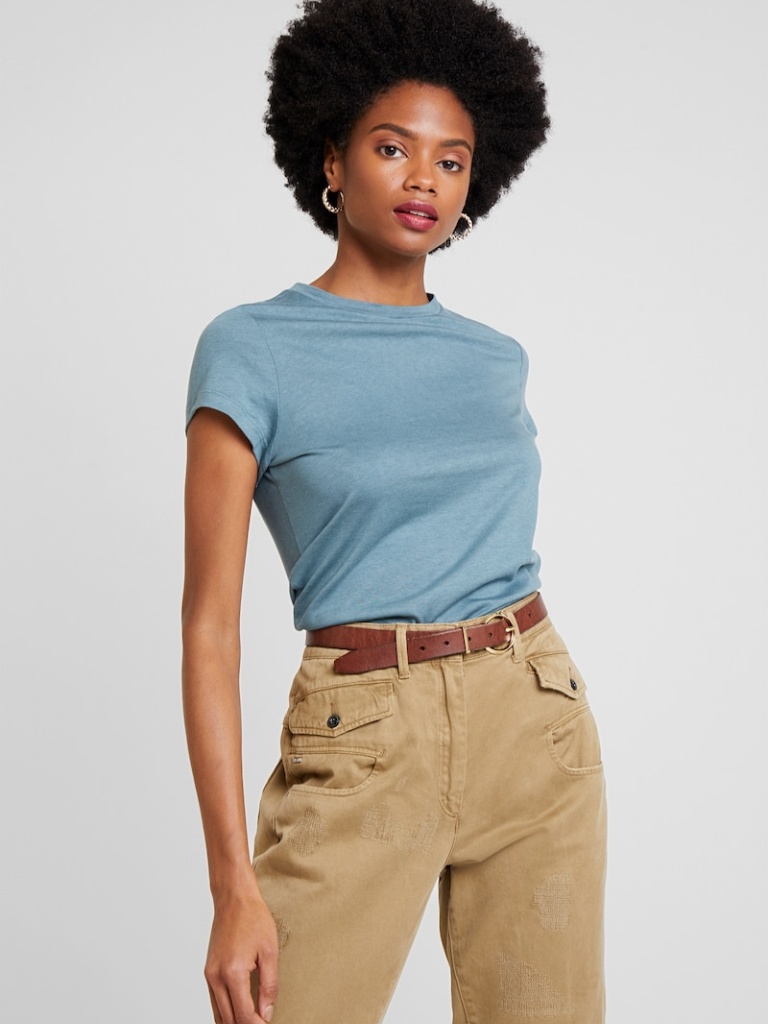
cotton tight short sleeve hip length Fully Tucked in crew t-shirt